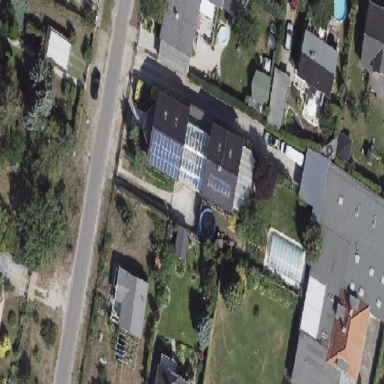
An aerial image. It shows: Detached building with gambrel roof design.